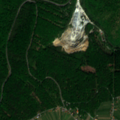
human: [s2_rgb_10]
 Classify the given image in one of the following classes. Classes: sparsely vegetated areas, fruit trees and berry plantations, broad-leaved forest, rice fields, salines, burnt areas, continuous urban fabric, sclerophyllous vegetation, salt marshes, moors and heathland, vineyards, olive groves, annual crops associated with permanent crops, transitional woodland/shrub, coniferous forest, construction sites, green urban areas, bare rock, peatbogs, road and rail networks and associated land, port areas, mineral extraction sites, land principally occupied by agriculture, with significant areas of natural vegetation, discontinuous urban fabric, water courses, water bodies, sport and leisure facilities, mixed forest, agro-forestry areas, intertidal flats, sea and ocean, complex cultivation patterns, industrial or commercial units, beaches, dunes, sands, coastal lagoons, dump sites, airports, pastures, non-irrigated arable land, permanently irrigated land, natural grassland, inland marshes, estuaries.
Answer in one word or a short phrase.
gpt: vineyards, land principally occupied by agriculture, with significant areas of natural vegetation, broad-leaved forest